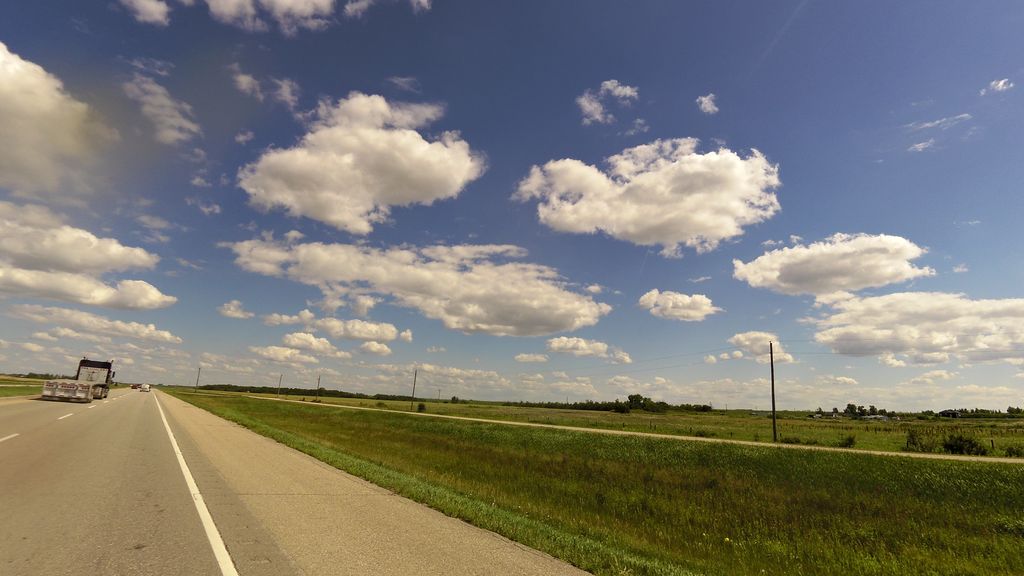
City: winnipeg